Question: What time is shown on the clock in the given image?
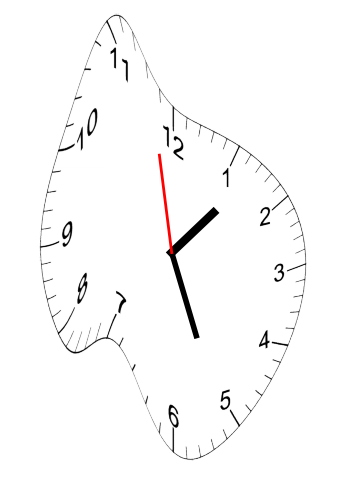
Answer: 01:25:58